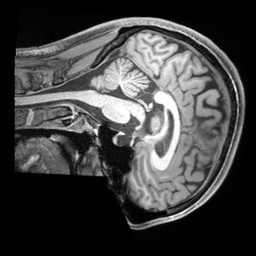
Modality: T1w
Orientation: sagittal
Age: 30
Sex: male
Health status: ill
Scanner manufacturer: siemens
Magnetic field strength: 3 T
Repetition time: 2.2 s
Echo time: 0.00218 s